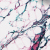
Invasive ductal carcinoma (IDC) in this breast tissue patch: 0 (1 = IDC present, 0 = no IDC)